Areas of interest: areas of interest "Xinxian Gymnasium"
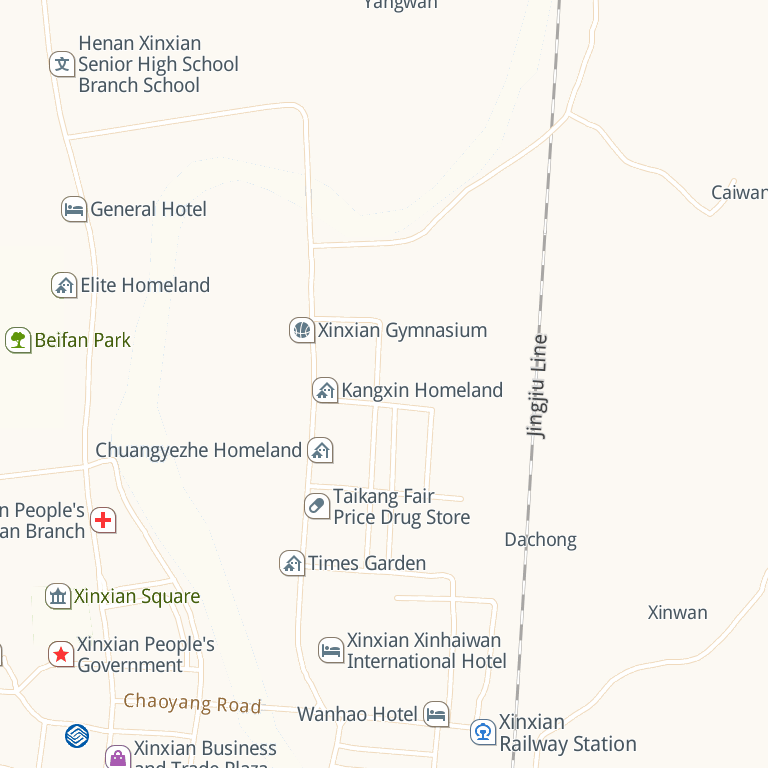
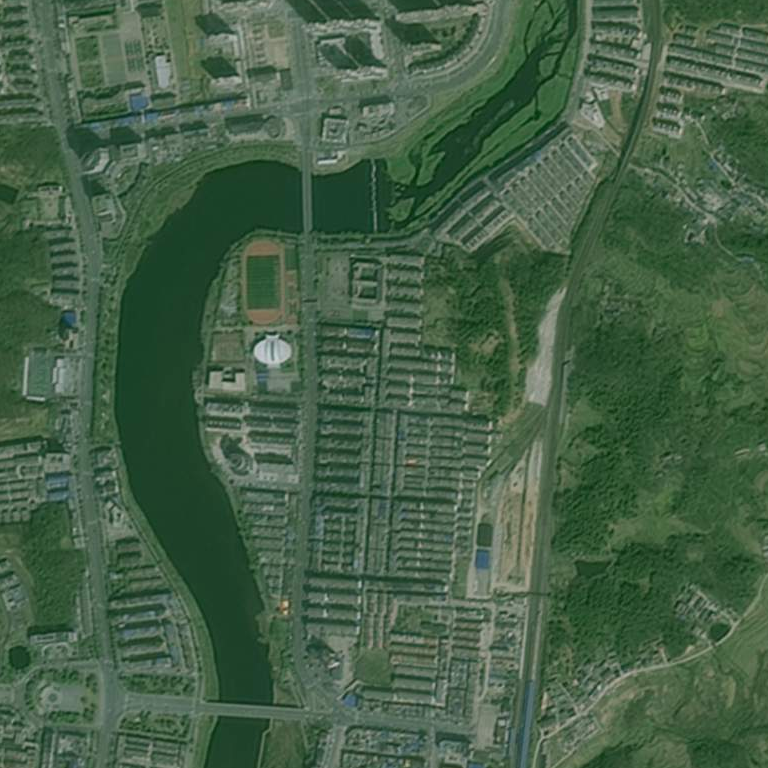